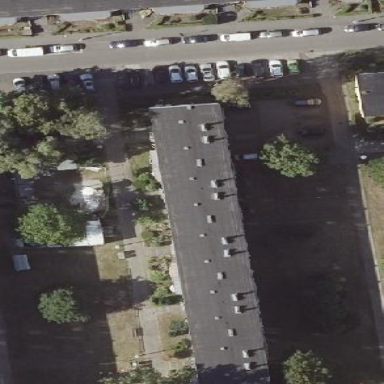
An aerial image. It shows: Flat-roofed apartment building.